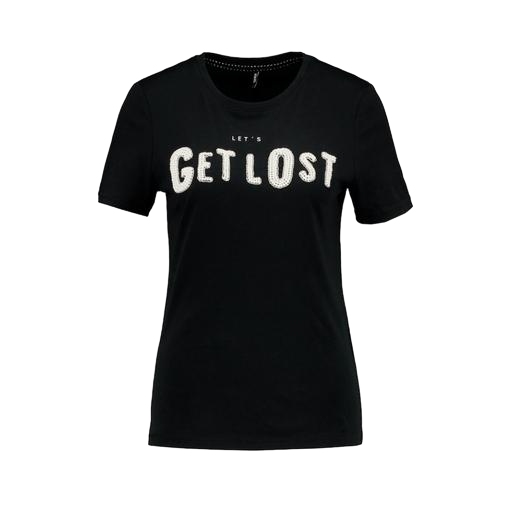
black plus size printed t-shirt only macy, t-shirt twist graphic, black geo-print t-shirt only macy, white background